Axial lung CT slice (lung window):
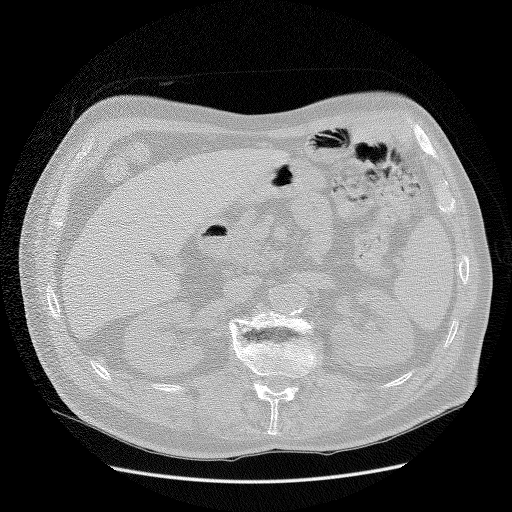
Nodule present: no